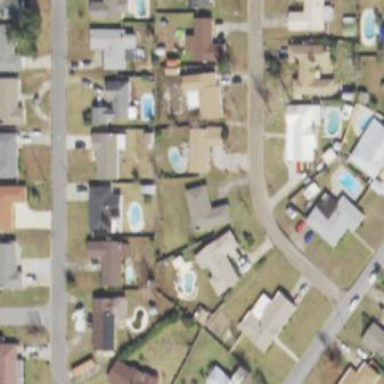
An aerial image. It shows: This residential area consists of single-family homes.